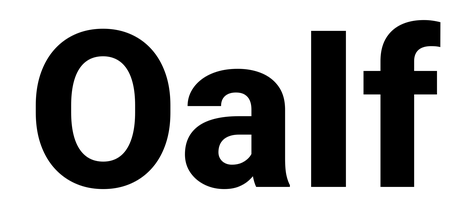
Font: Roboto_ExtraBold